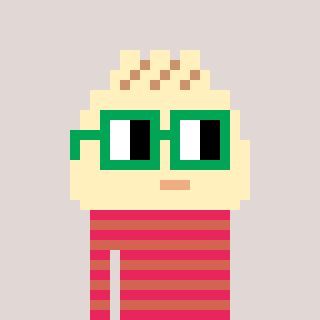
a pixel art character with square green glasses, a porkbao-shaped head and a peachy-colored body on a warm background